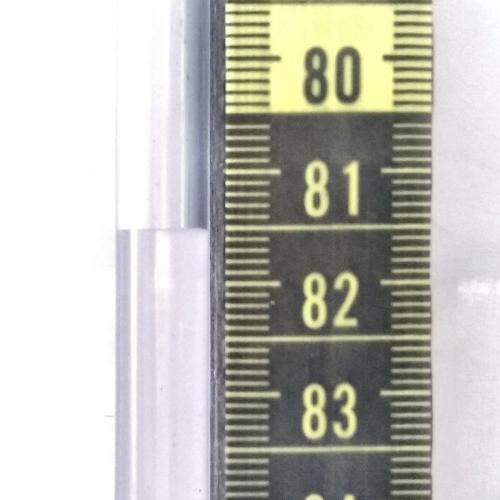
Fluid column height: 81.5 cm